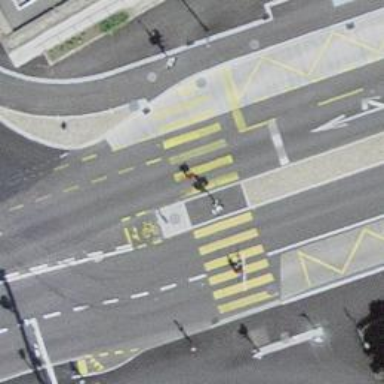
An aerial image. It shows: Road crossing with traffic signals.